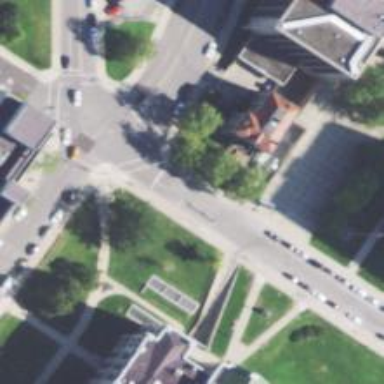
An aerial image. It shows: Footway with crossing.